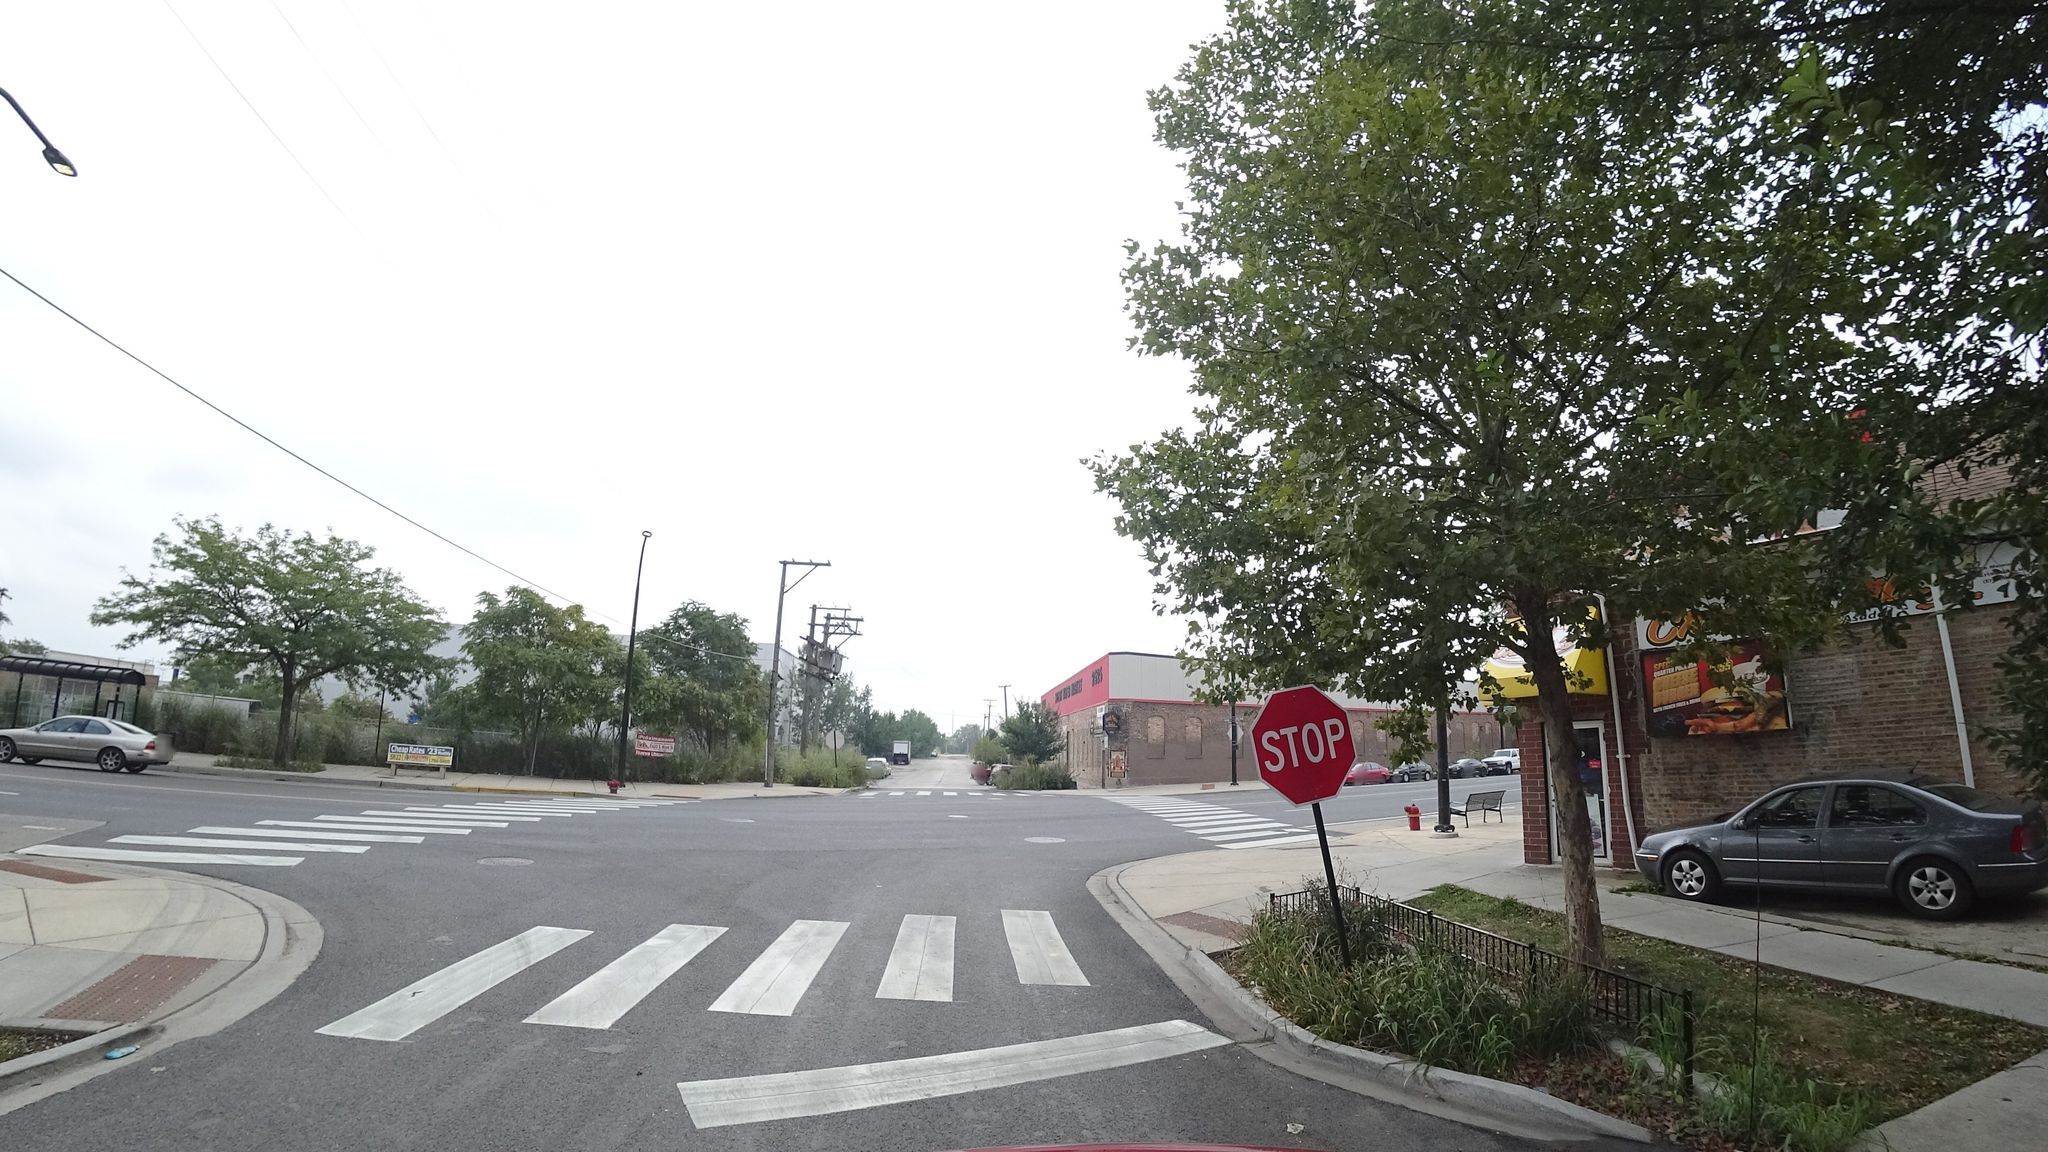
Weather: cloudy
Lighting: day
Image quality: good
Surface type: driving surface
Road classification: residential
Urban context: urban centre
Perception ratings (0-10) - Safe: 3.62, Lively: 5.22, Beautiful: 4.21, Boring: 3.61, Depressing: 4.67, Wealthy: 4.41